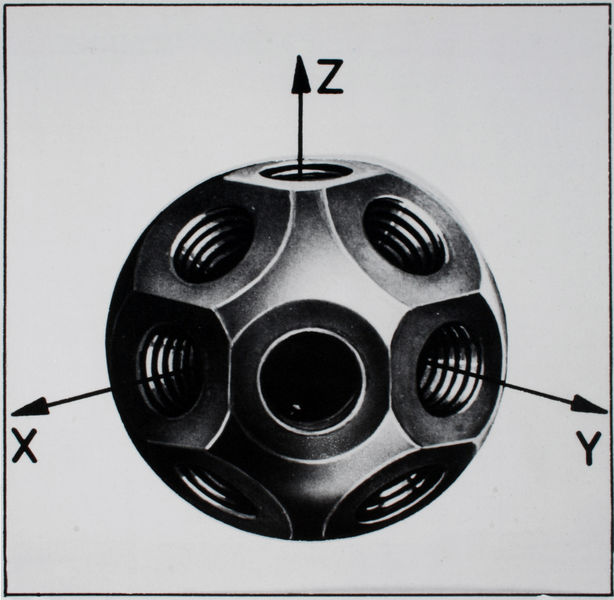
Titel: Mero-Norm-Knoten für regelmäßige Raumfachwerke
Künstler: Max Mengeringhausen
Schlagwörter: schatten, weiß, grau, licht, schwarz, skizze, ball, rahmen, verbindung, glanz, ziffern, metall, foto, fotografie, photographie, dada, technik, schwarzweiß, kreise, kugel, entwurf, löcher, zwickel, photo, konstruktion, richtung, schrauben, gelenk, pfeile, spielzeug, ausrichtung, koordinaten, montage, xyz, gewinde, schwitters, kupplung, multigelenk, schraubenmutter